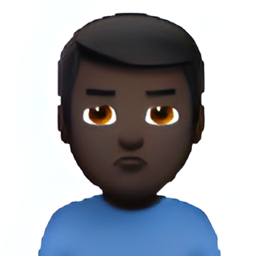
Name: man pouting type 6
Emoji: 🙎🏿‍♂️
Group: People & Body
Sub-group: person-gesture